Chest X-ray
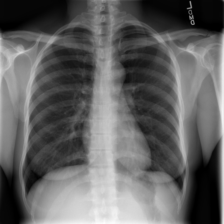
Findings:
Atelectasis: negative
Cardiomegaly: negative
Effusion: negative
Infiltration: negative
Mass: negative
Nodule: negative
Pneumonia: negative
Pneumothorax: negative
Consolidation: negative
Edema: negative
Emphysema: negative
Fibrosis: negative
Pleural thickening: negative
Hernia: negative